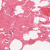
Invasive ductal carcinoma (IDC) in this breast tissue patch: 0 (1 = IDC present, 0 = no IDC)